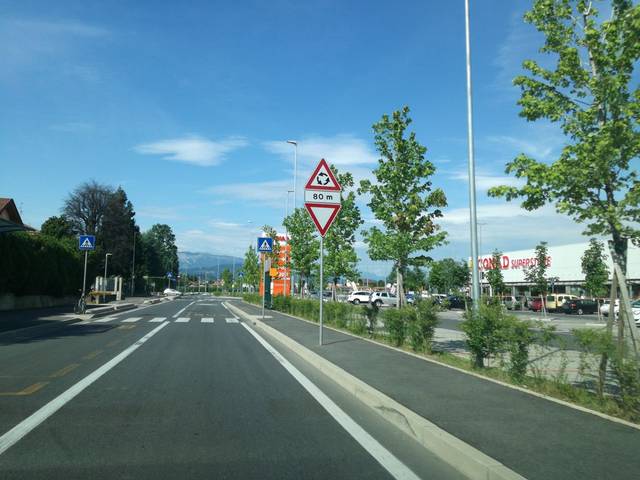
Region: Italy
Coordinates: 45.658, 9.414